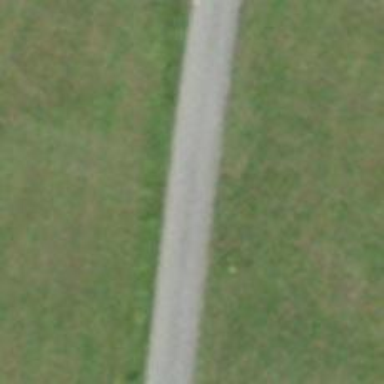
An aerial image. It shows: Asphalt track with grade1 tracktype.